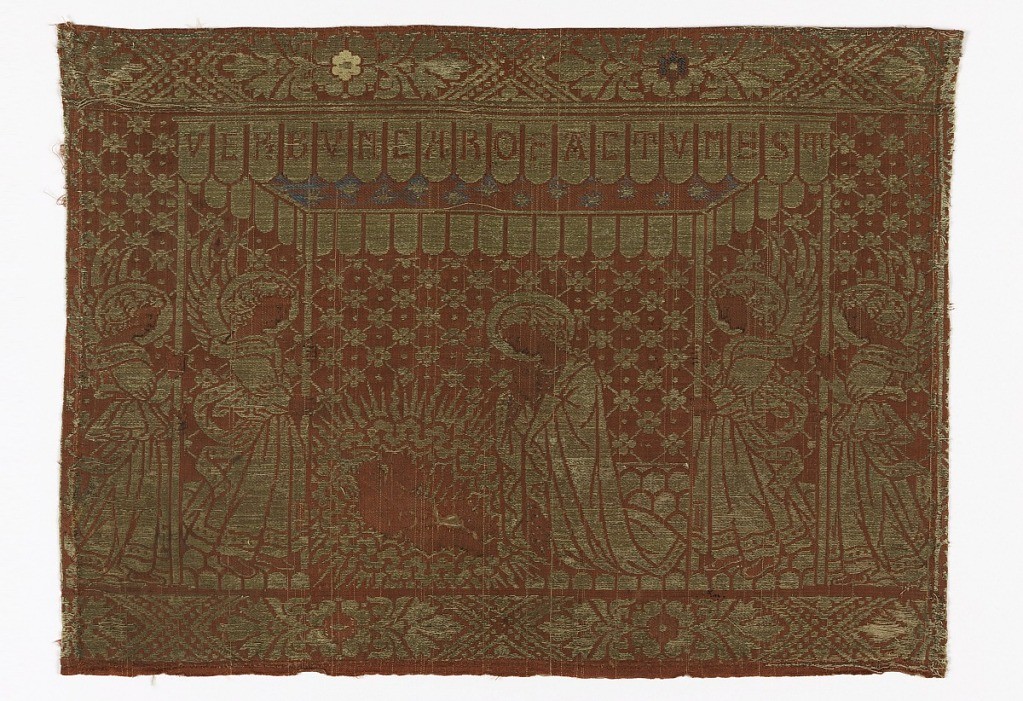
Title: Band or picture
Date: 15th century
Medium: silk, metallic Technique: 4&1 satin with 2/1 twill (lampas)
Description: Picture of the nativity with worshipping madonna and four angels.